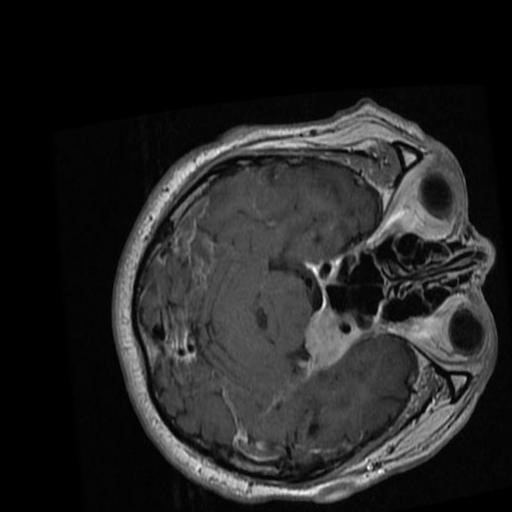
Label: brain_menin